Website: bh-photo
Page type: account-selection
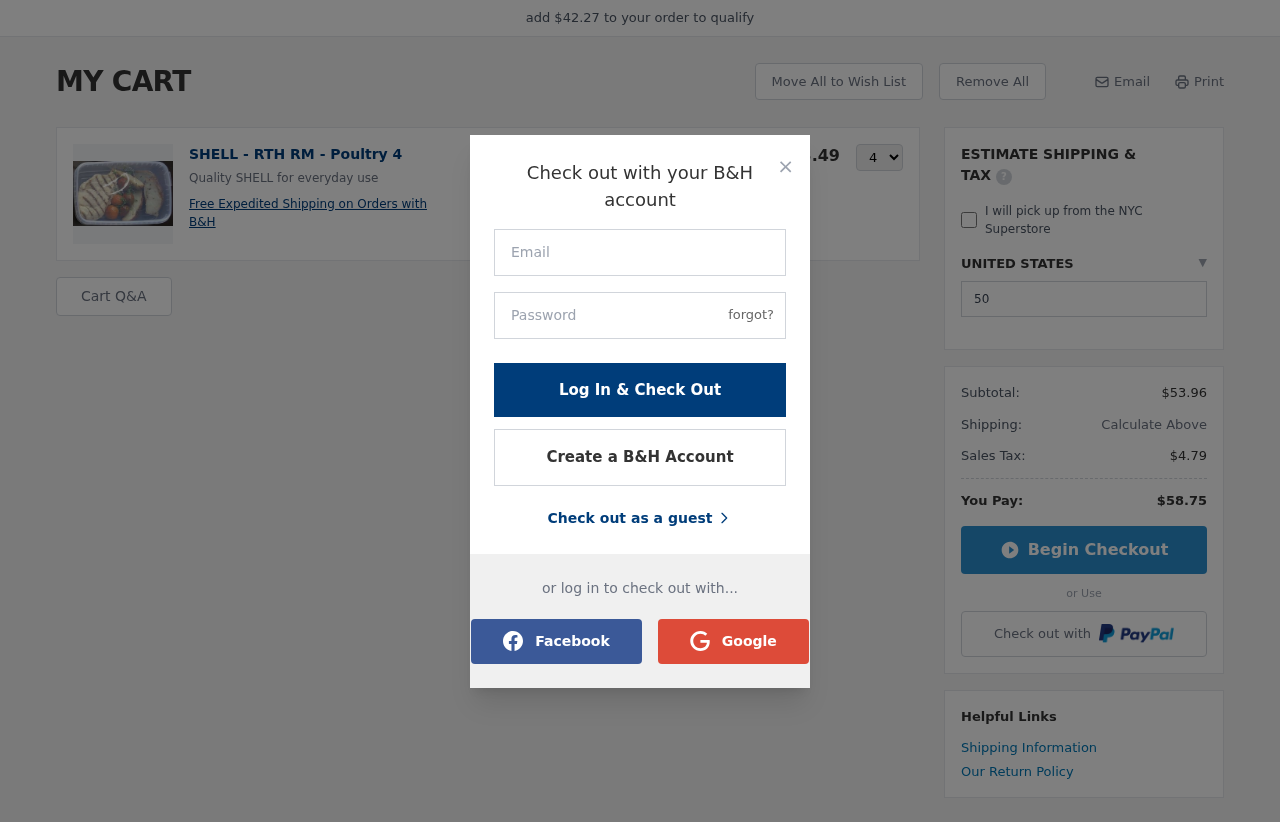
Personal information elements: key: PII_COUNTRY
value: UNITED STATES
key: PII_LOGIN_USERNAME
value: christineramirez86
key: PII_POSTCODE
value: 50153
Product elements: key: PRODUCT1_DESC
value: Quality SHELL for everyday use
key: PRODUCT1_NAME
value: SHELL - RTH RM - Poultry 4
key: PRODUCT1_PRICE
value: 13.49
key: PRODUCT1_QUANTITY
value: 4
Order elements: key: ORDER_SUBTOTAL
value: $53.96
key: ORDER_TAX
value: $4.79
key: ORDER_TOTAL
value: $58.75
Other elements: key: AMOUNT_TO_QUALIFY
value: $42.27